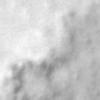
Label: no_change